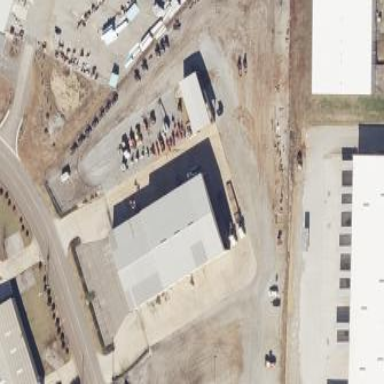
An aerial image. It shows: Commercial building.